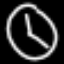
Label: clock